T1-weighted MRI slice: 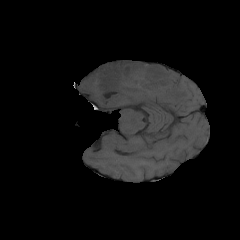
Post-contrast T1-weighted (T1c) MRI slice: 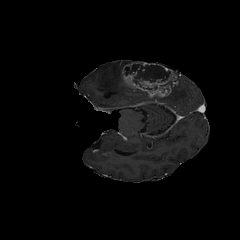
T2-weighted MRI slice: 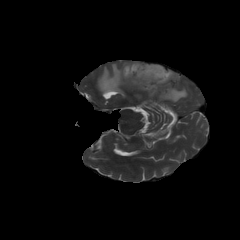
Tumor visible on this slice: yes